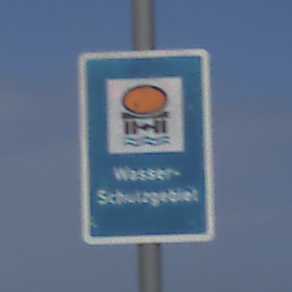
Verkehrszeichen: Wasserschutzgebiet
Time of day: Midday
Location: Outdoor (Nature)
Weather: PartlyCloudy
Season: NotSpecified
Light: Natural